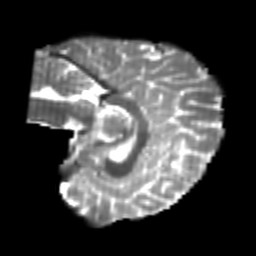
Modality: T2w
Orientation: sagittal
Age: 20
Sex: female
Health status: healthy
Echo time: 0.074 s